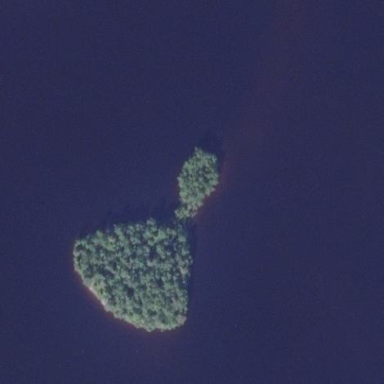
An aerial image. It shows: Islet.